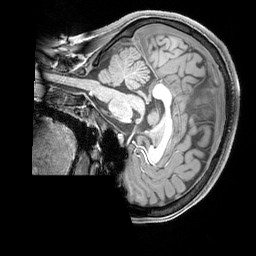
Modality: T1w
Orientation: sagittal
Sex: female
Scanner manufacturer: siemens
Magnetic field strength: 3 T
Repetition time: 2.3 s
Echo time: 0.00226 s